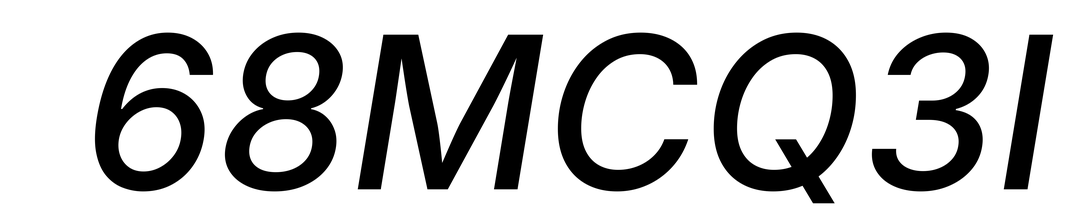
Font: Inter-Italic_Medium_Italic